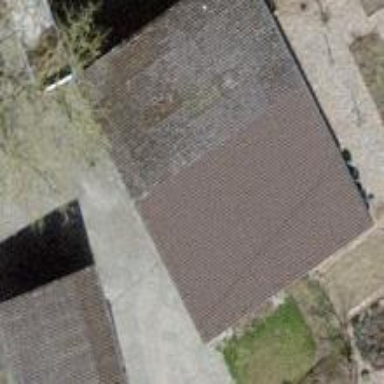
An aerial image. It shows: Shed.